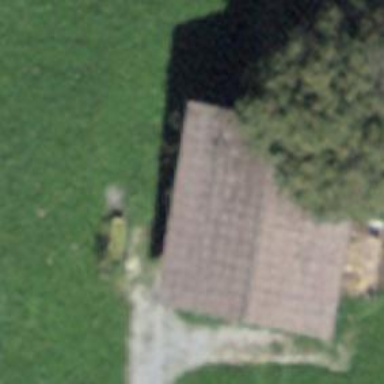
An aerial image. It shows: Barn.